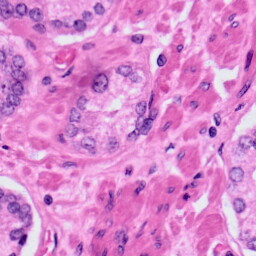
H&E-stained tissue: Prostate